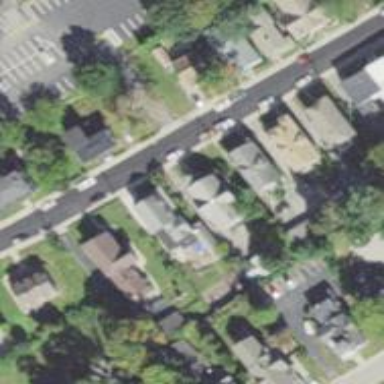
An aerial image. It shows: Residential driveway serving as service road.